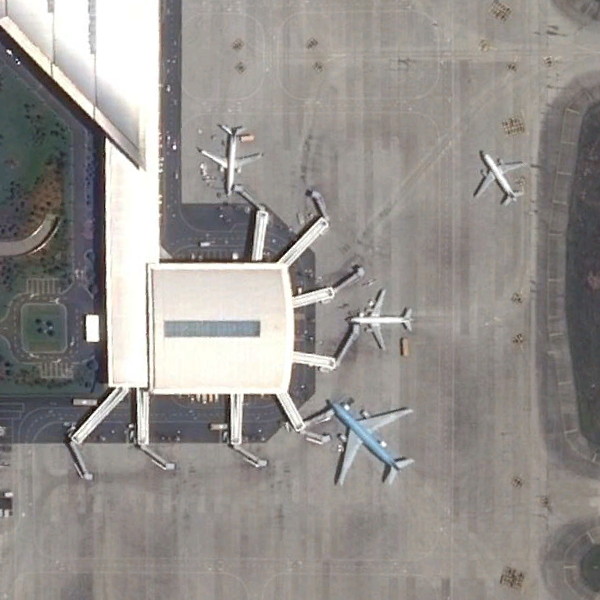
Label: Airport